Question: Currently we are working on an upgrade of the current system AX 2012 R1 to AX 2012 R3. After upgrading the code we started to test the security using the old security roles and discovered one problem. On one of our custom forms, when I try to add new record, the fields become gray with a little lock inside. I never saw this lock before and the role I'am using had enough rights to create and update records in the given tables before.
Maybe good to mention that this form has multiple data sources and it's look like something goes wrong while switching the focus from one data source to another.
I can't find anything about this little locks, normally when I didn't had the create/update rights for the given table the fields were just grayed out.

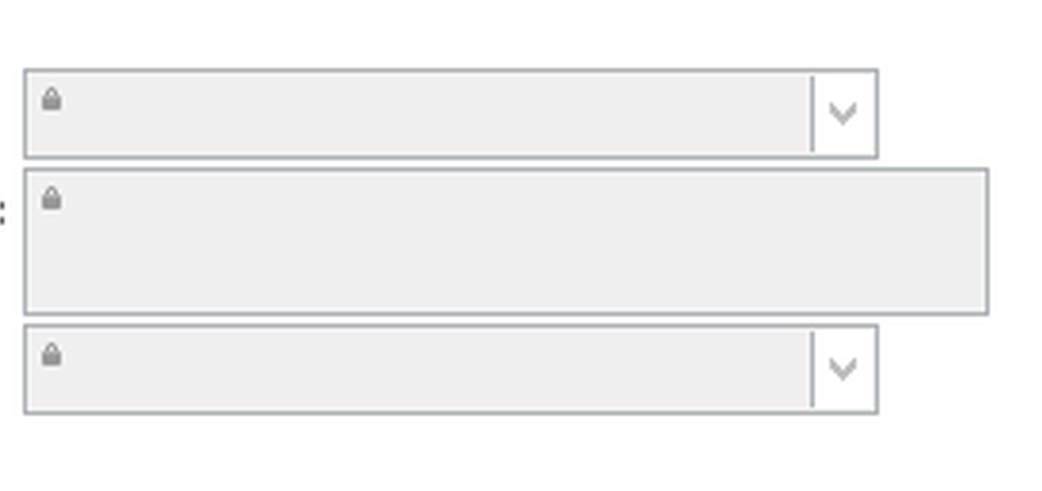
Answer: Seems to be that table extension framework is used for some tables in form data sources. You can read more about it following next link:
<URL>
When table extension framework is used together with localization option (table properties CountryRegionCodes, CountryRegionContextField) and your legal entity is not within required country you will get such locks inside fields. And it is ok as there is no sense for example to fill in Ukrainian tax related fields in US company.